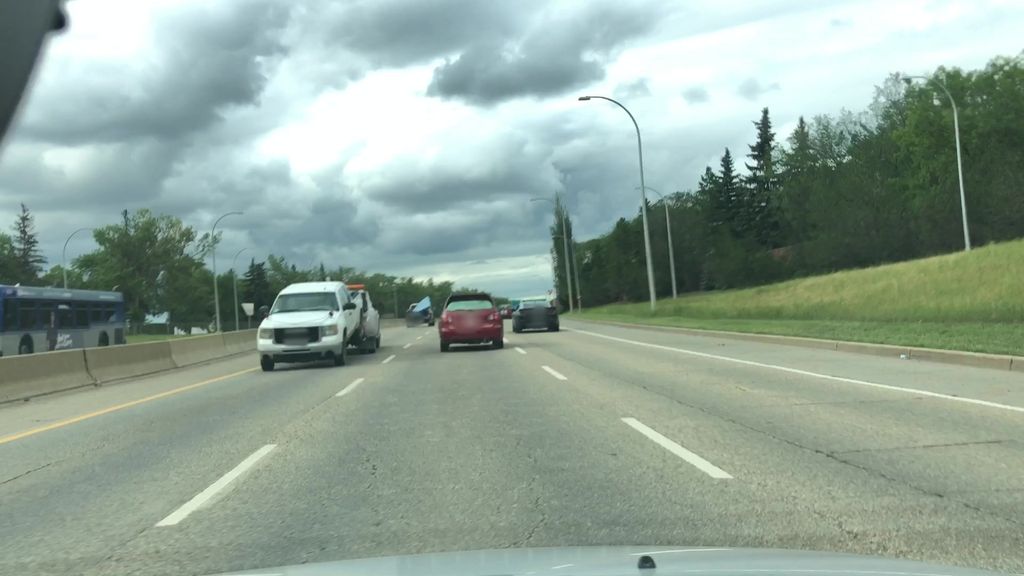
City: edmonton